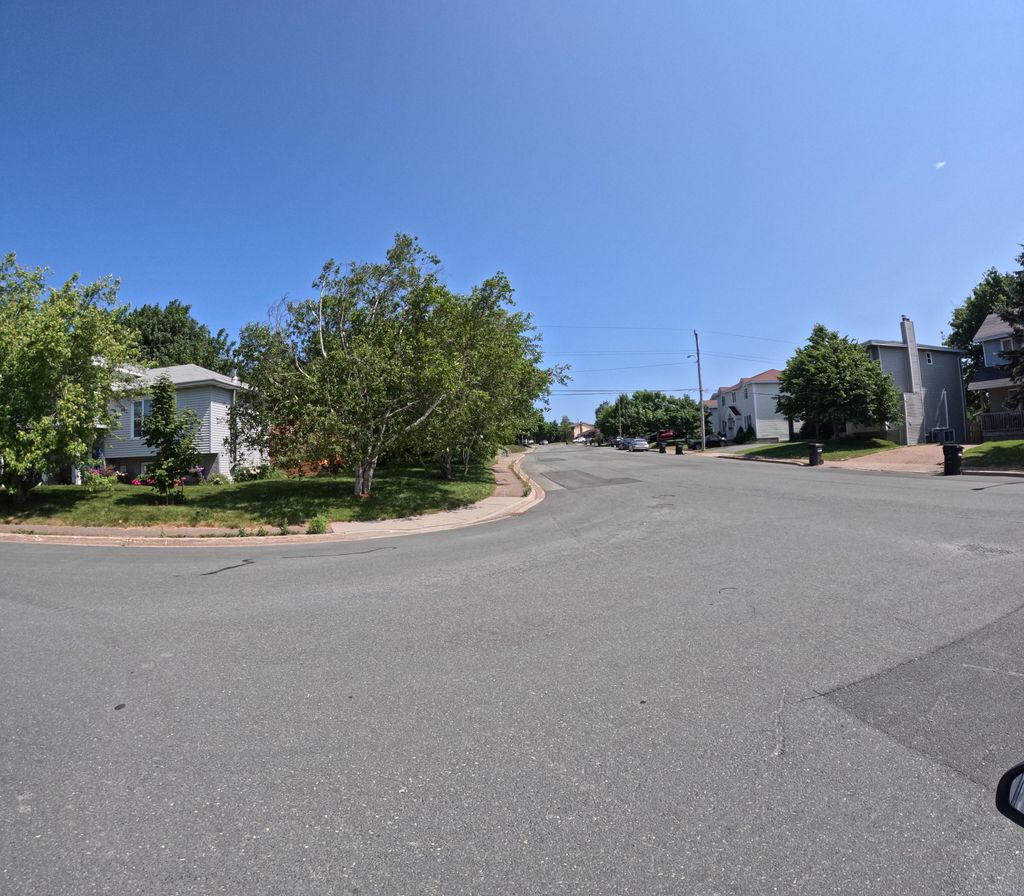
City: st_johns